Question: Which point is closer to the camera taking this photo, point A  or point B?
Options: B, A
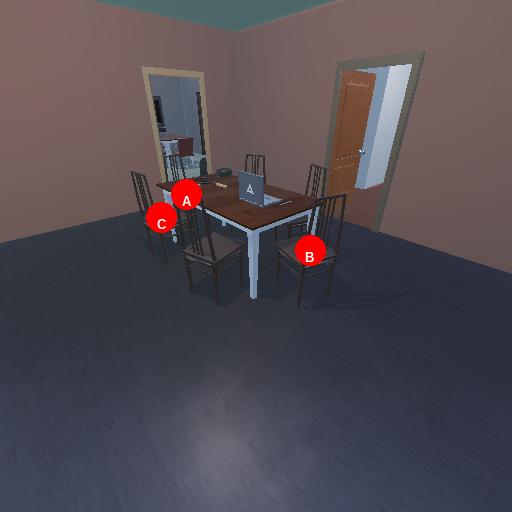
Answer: B